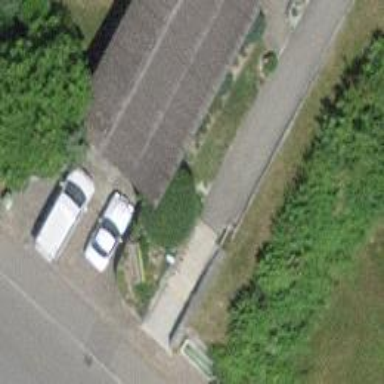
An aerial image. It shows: Concrete steps.